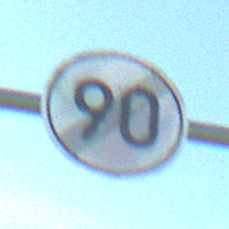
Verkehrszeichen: EndeGeschwindigkeit90
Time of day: MorningAfternoon
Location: Outdoor (Nature)
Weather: Clear
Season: Autumn
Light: Natural